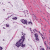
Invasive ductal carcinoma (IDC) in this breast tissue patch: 1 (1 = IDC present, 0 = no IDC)